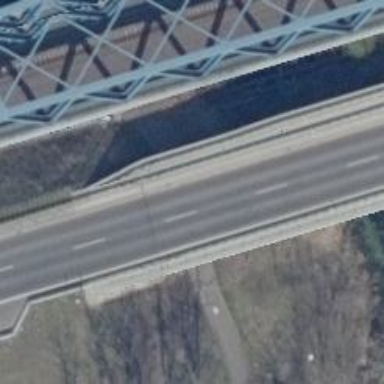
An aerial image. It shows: Motorway bridge with asphalt surface. The bridge is part of primary highway.